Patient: sex F, age 62
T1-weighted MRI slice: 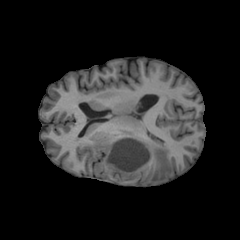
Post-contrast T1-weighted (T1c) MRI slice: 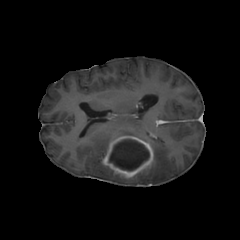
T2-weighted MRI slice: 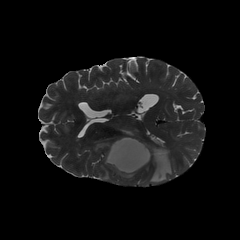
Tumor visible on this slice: yes
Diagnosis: Glioblastoma, IDH-wildtype
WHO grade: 4